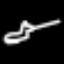
Label: frog